Question: In <URL> Render you can choose CSS/Jquery Implementation,
CSS/Jquery Implementation can be empty (third option)

Why do we need such option? is that used if we can add our own implementation? is it simply a bug (usually there's an edit option) ?
- 'HtmlExtractor'
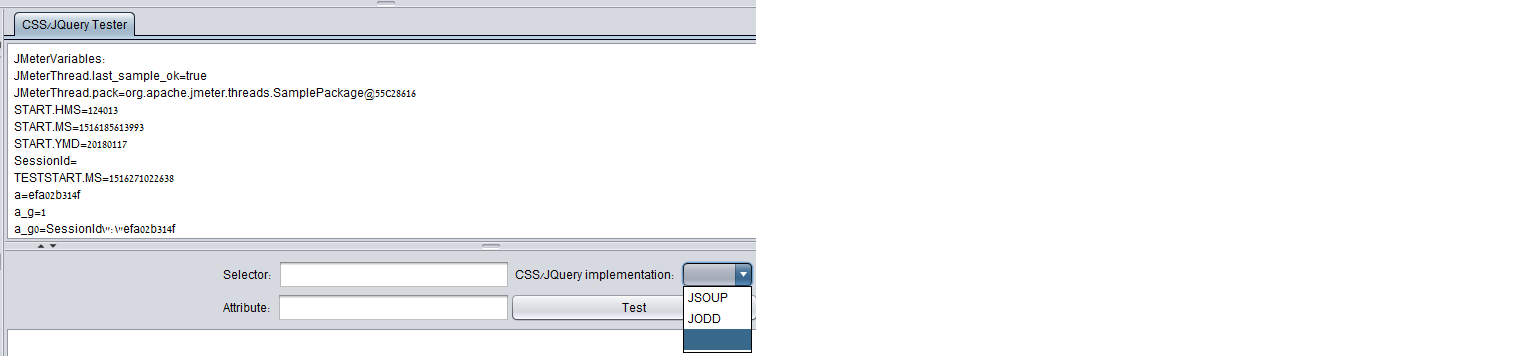
Answer: Blank means : "No override, use default default implementation defined by property:
> htmlParser.className=org.apache.jmeter.protocol.http.parser.JsoupBasedHtmlParser
If you set JSOUP or JODD, it means you override this for a particular element.
It is the same convention as for HTTP Request